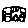
Label: car